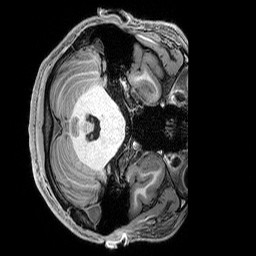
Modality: T1w
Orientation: axial
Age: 27
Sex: female
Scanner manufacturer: siemens
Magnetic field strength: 3 T
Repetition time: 2.8 s
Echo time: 0.00212 s